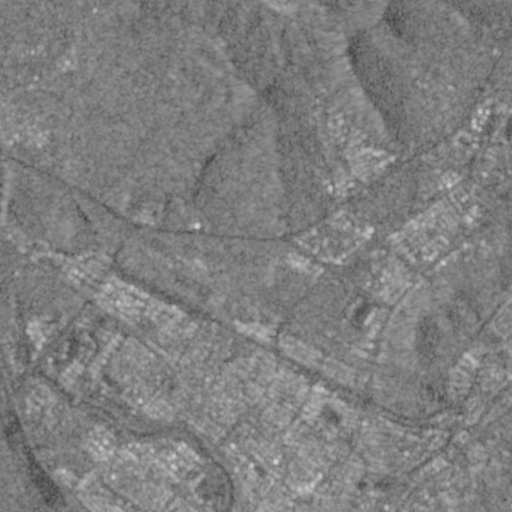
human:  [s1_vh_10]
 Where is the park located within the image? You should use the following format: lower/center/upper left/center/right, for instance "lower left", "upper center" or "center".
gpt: The park is located in the center right of the image.
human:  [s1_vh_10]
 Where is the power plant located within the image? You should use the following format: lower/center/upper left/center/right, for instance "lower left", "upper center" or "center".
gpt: The power plant is located in the upper right of the image.
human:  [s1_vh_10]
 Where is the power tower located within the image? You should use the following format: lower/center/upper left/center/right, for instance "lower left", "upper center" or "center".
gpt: The power tower is located in the upper right of the image.
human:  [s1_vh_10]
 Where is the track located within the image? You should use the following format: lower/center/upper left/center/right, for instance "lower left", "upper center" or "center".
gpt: There is no track in the image.

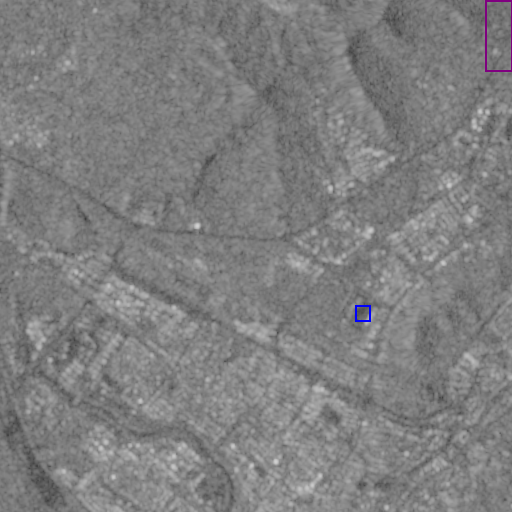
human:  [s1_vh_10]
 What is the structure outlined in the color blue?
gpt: The structure outlined in blue is a park.
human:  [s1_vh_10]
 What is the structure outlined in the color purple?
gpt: The structure outlined in purple is a power plant.
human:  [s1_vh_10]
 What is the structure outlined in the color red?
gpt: There is no red outline.